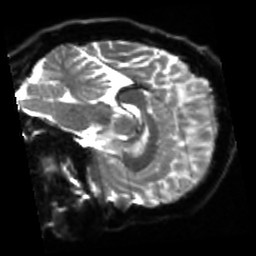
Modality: sbref
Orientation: sagittal
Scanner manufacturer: siemens
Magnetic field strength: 3 T
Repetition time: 4 s
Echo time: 0.0594 s